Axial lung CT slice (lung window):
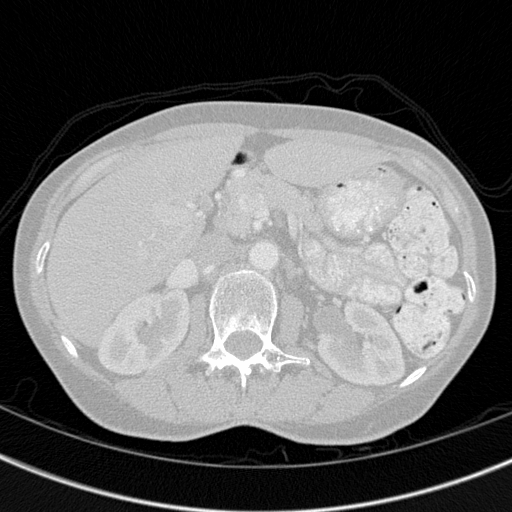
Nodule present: no